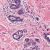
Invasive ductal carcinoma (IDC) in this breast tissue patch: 0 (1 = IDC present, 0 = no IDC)